Question: I reproduce the error in this jsfiddle :
<URL>
Here is my HTML:
'''
<table id="infoMedicament" style="width:100%;">
<tr>
<td style="width:50%">Value 1<br />
<select id="produit1" class="produit">
<option value="d02237726" >test1</option>
<option value="d02326701" >test2</option>
<option value="d02041421" >test3</option>
<option value="d02240240" >test4</option>
<option value="d00821772" >test5</option>
<option value="d02225190" >test6</option>
<option value="new">add</option>
</select>
</td>
<td style="width:50%; vertical-align:top;">Search<br />
<input type="text" id="rechercheNouveauProduitTab2" style="width:250px;" />
</td>
</tr>
</table>
'''
It works fine in Chrome, but IE tries to open a popup.
Any idea ?
Here is a screen shot of the behavior I have. I have the popup blocker that appears right after I click on the '<select>'

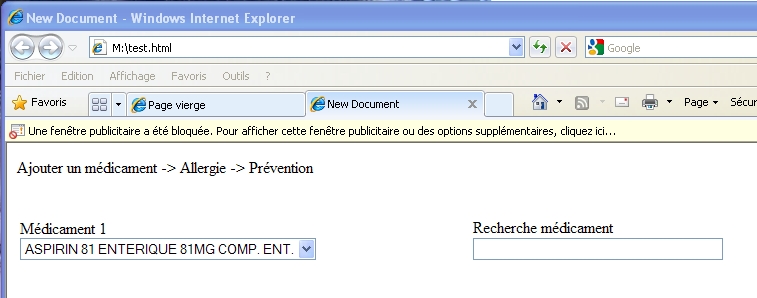
Answer: It's not your codes issue, jsfiddle.net coused it first two times for me :)